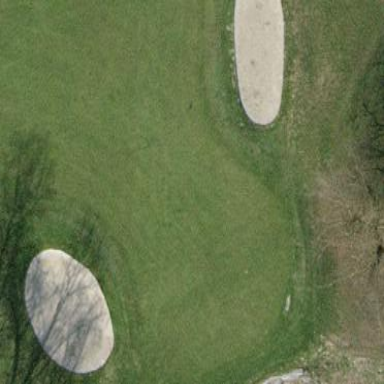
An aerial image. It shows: Picturesque green golfing area with grass land use.